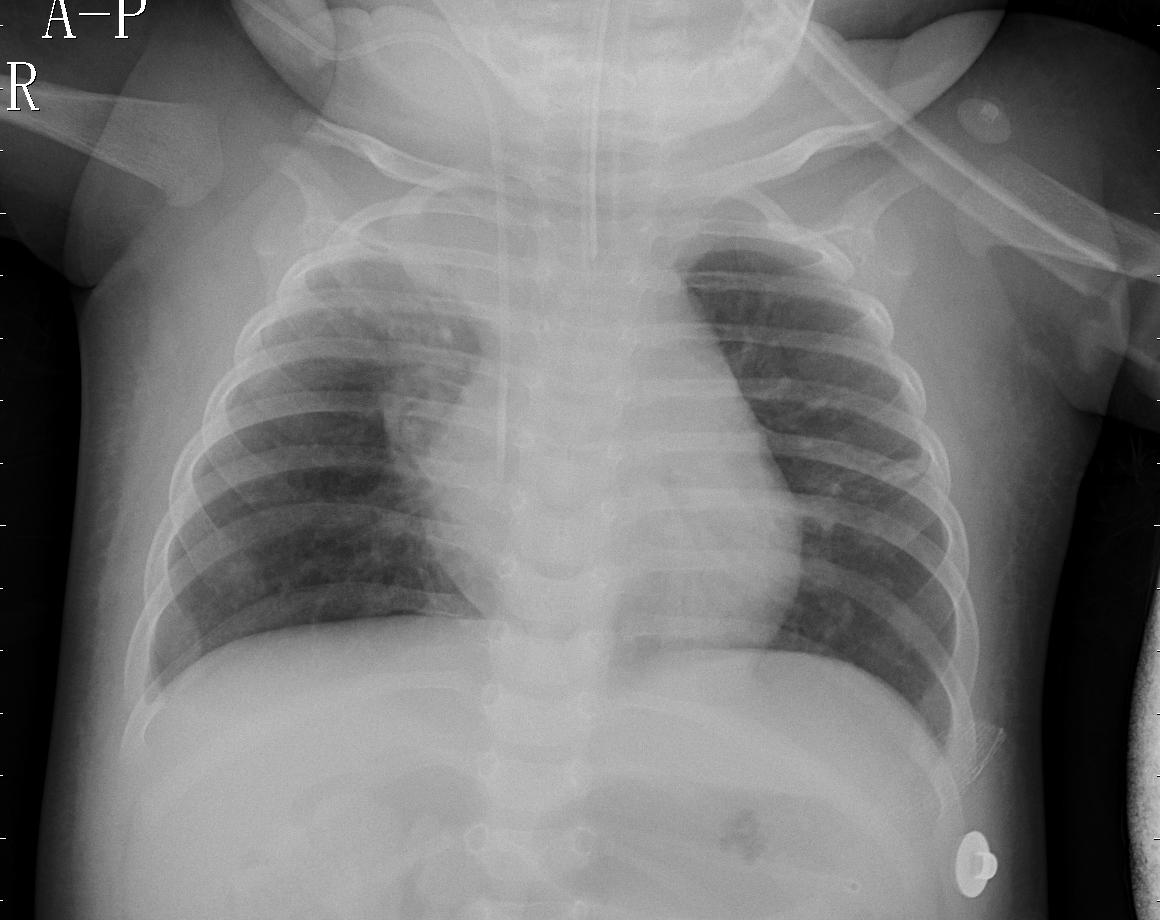
Diagnosis: PNEUMONIA